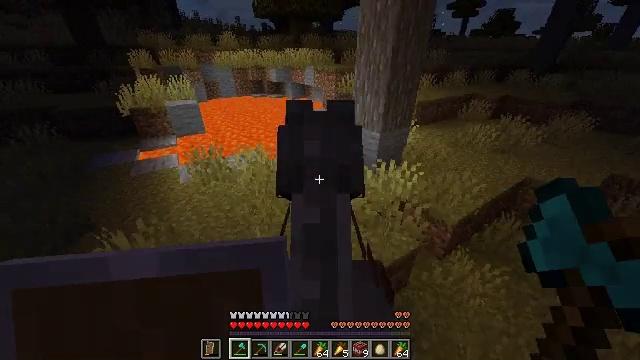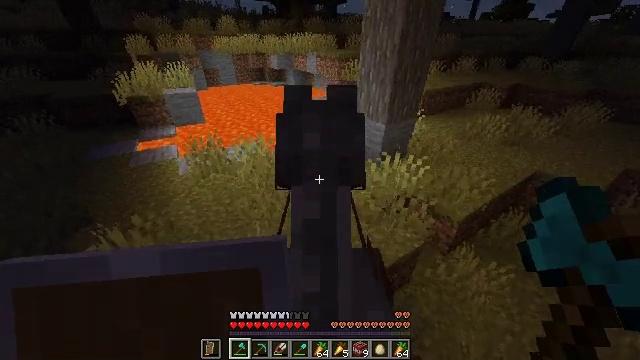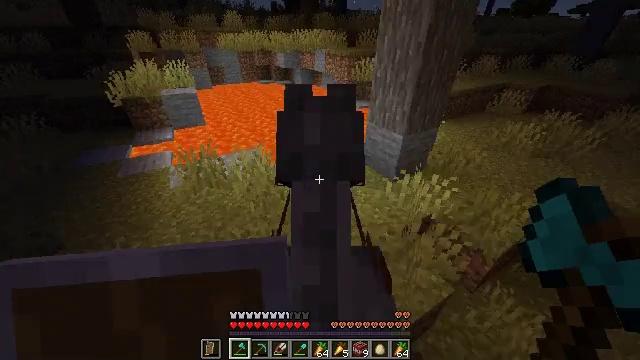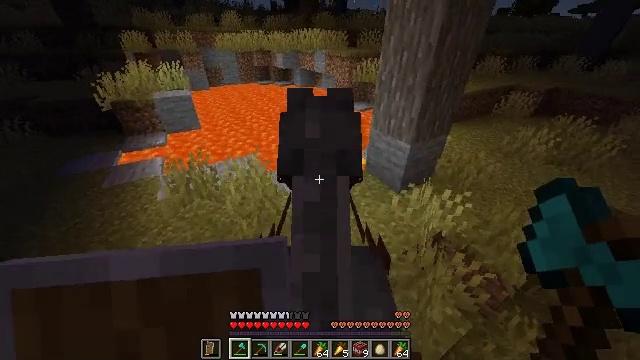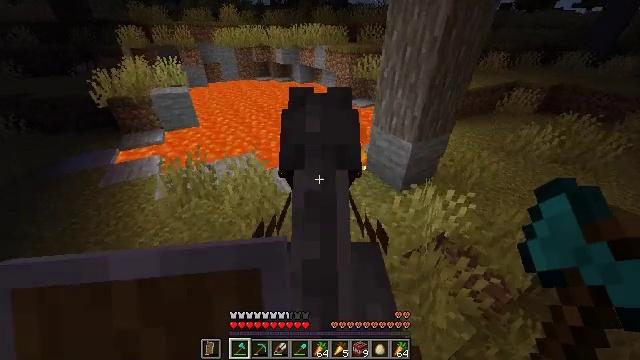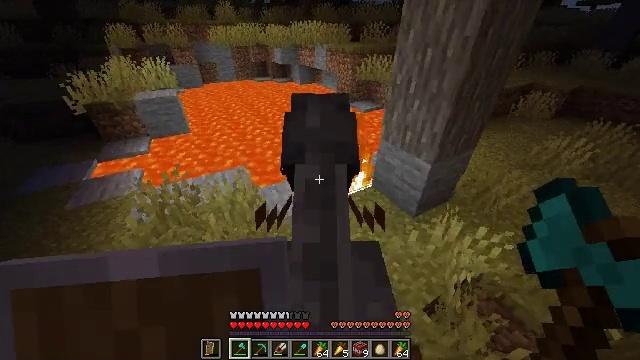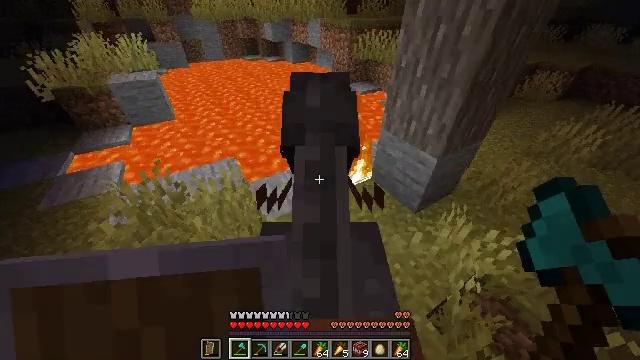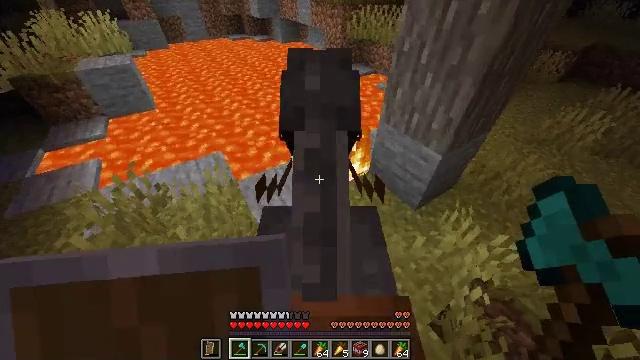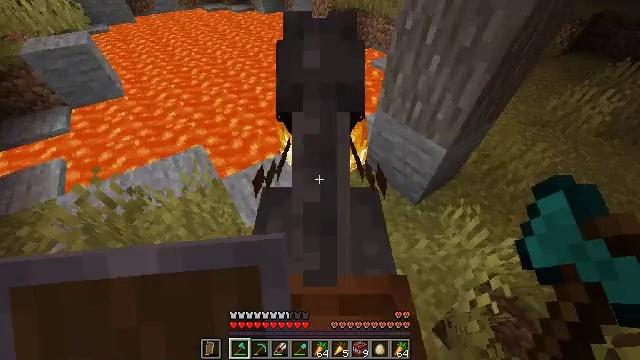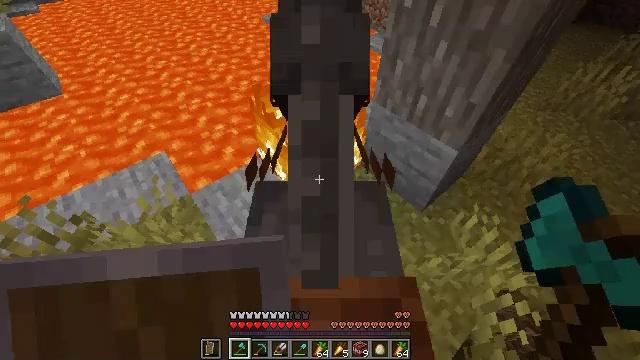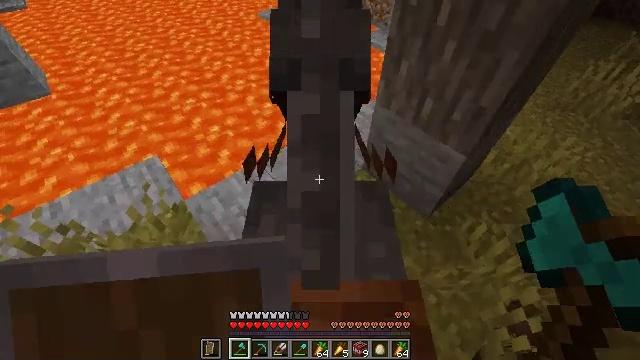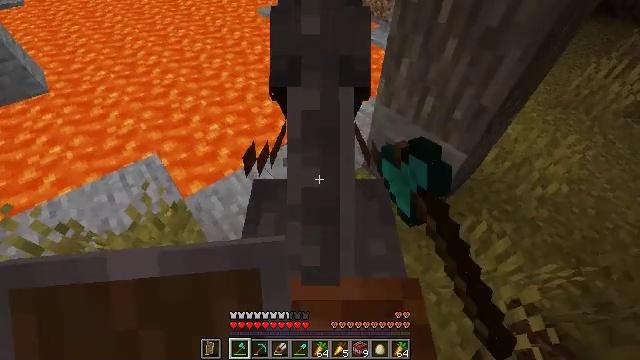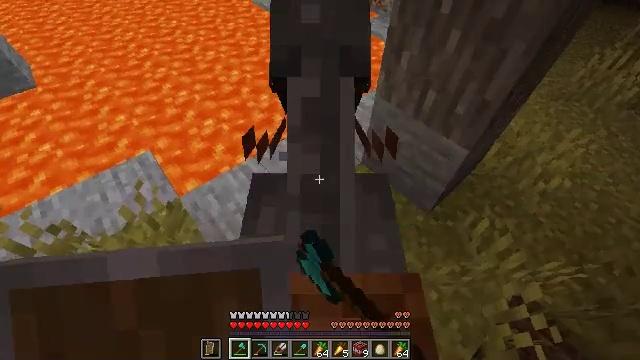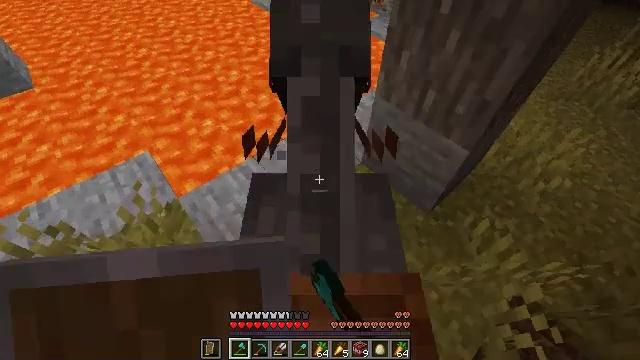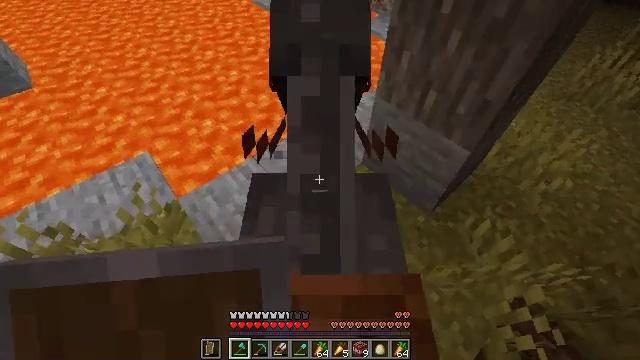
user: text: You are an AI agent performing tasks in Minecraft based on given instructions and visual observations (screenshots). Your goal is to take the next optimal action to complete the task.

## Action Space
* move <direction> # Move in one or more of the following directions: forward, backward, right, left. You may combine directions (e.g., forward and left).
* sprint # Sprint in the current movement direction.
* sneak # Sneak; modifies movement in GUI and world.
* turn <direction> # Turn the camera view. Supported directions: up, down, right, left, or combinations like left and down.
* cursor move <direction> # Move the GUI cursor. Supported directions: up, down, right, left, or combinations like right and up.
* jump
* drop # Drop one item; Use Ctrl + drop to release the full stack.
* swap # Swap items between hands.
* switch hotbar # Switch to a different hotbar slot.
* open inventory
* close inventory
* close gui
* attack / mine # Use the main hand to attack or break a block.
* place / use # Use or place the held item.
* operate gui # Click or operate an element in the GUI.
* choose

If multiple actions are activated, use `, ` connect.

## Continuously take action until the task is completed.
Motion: motion action
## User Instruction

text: Extinguish the fire.
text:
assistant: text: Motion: move forward, sprint, turn left and down
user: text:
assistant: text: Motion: move forward, sprint
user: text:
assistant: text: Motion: move forward, sprint
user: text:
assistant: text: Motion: move forward, sprint
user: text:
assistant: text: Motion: move forward
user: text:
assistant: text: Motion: move forward, turn right and down
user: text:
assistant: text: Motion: turn right and down
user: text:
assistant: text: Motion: turn right and down
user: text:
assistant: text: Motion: turn right and down
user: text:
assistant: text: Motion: attack / mine
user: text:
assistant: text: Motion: attack / mine
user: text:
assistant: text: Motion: turn down, attack / mine
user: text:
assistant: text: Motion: no_op
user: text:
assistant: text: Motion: no_op
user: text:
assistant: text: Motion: no_op